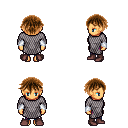
a pixel art fantasy rpg character, female body template, human, tanned skin, chain mail, magenta pants, brown short bangs hairstyle, white cloth bracers, maroon shoes, four views (front, back, left, right), 2x2 character sprite sheet, small pixel art, hard edges, no anti-aliasing